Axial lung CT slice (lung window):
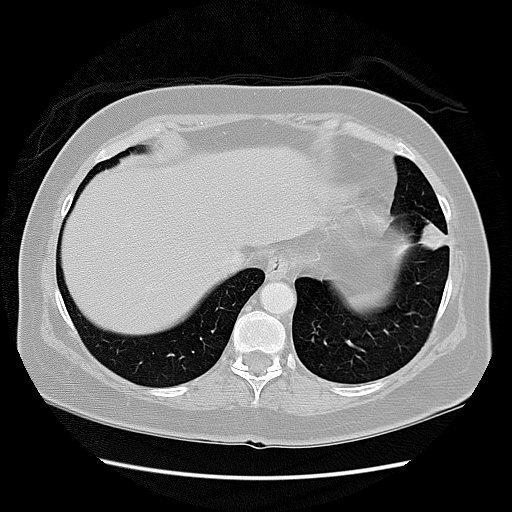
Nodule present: yes
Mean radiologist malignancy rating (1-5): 4.25